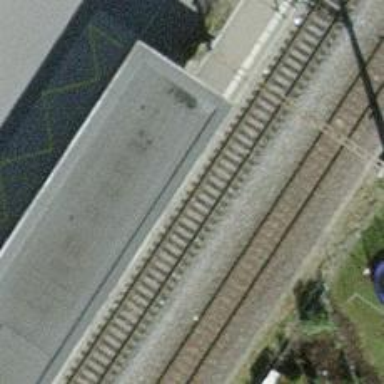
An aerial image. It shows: Public transport stop position along the railway.